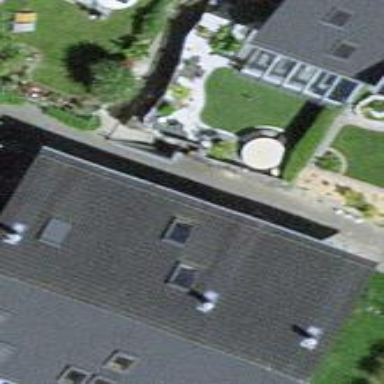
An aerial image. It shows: Terrace building.